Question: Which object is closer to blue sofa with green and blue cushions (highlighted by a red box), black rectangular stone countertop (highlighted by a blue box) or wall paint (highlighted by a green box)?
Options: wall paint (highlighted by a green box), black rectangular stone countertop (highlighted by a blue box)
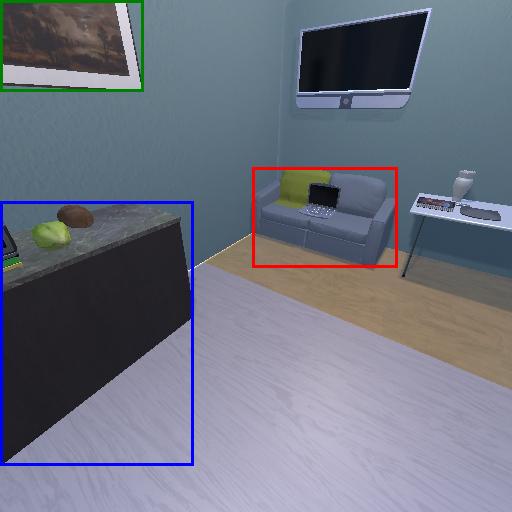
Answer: wall paint (highlighted by a green box)